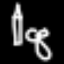
Label: pencil